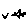
Label: bird